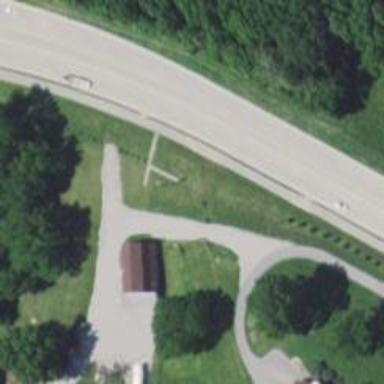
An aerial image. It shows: Driveway.